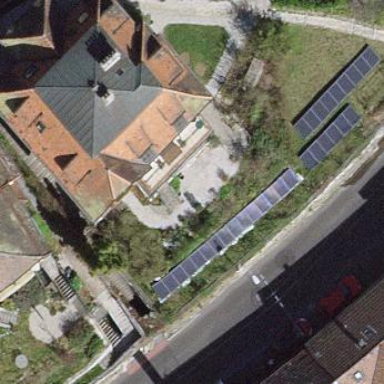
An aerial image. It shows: Solar photovoltaic panel generator on roof of building.